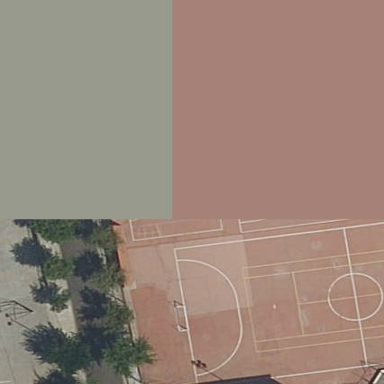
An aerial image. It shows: Basketball court on leisure land pitch.